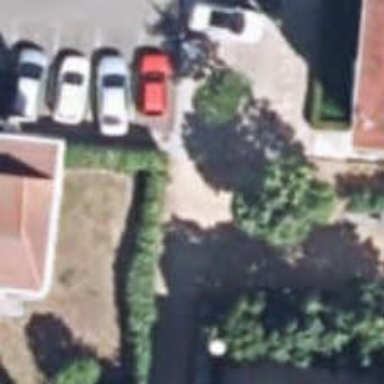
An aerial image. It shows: Pedestrian road.